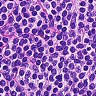
Metastatic tissue present: no